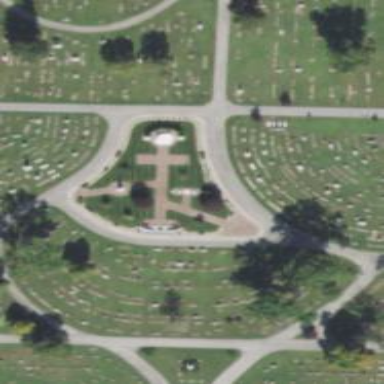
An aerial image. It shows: Memorial site with historic significance.